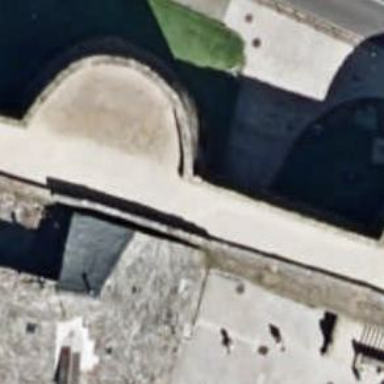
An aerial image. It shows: Historic city gate.